Interaction volume radius: 10 \u00c5
Interaction volume height: 15 \u00c5
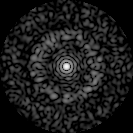
Disorder parameter: 0.8518